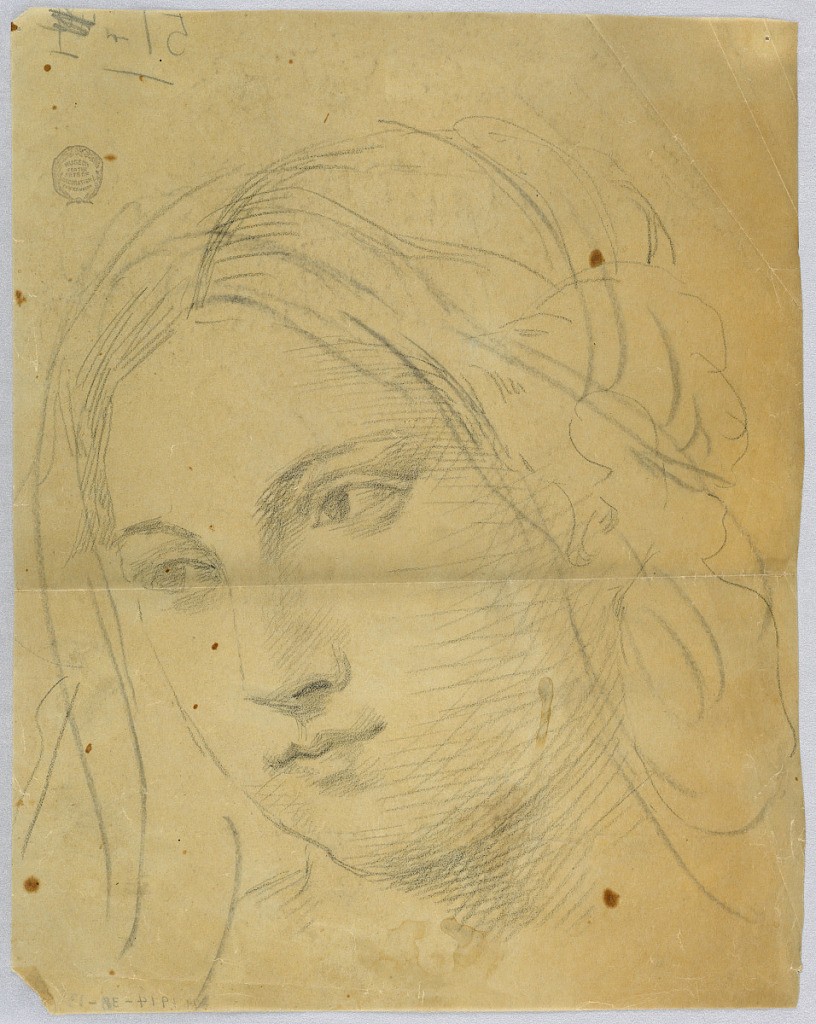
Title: Sketch of Woman's Head
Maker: Francis Augustus Lathrop, American, 1849–1909
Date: ca. 1895
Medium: Graphite on tracing paper
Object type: Drawing
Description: Woman looking slightly to the left. Face and hair sketched. On verso, a few lines of hair or a hood.